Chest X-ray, PA view. Patient: 57 years old, sex F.
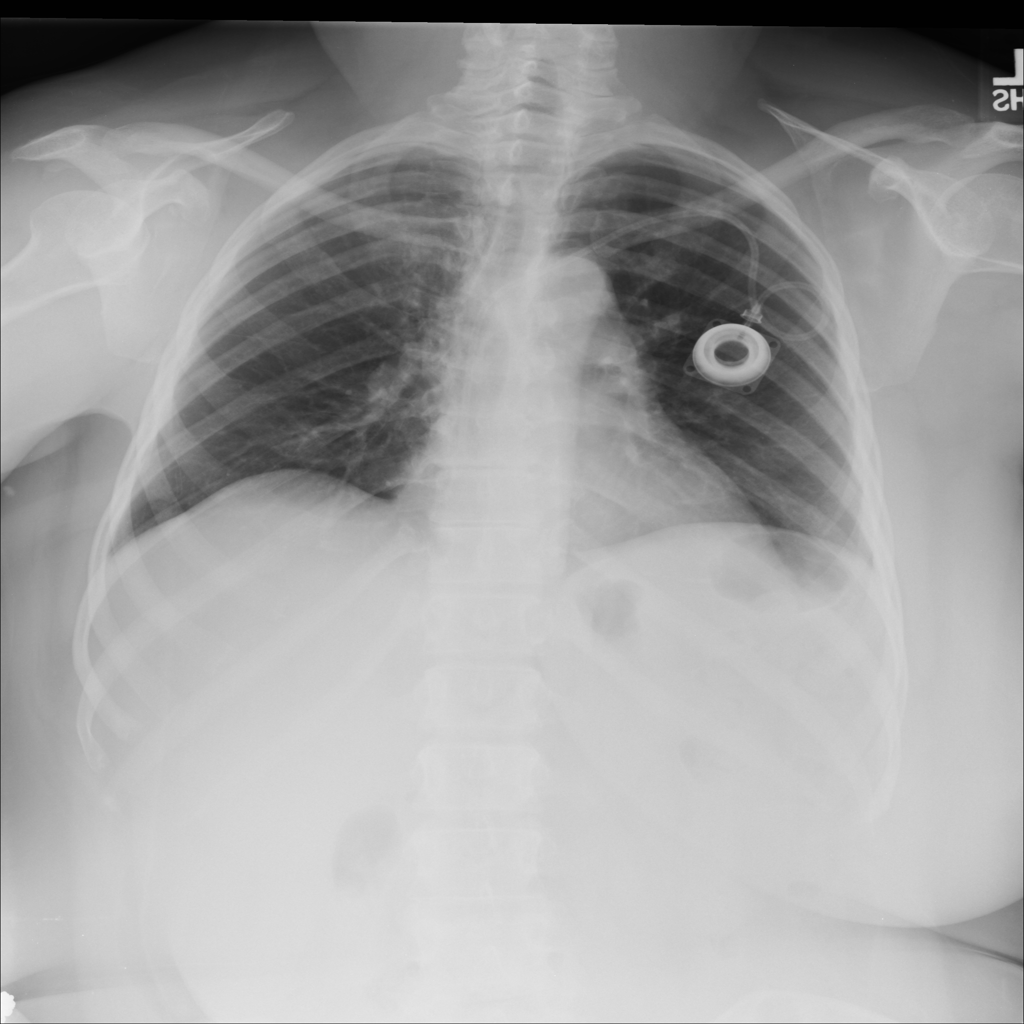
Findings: Infiltration